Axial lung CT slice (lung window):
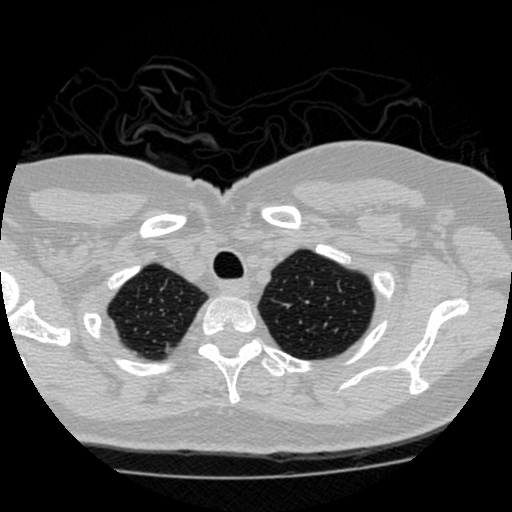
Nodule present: no